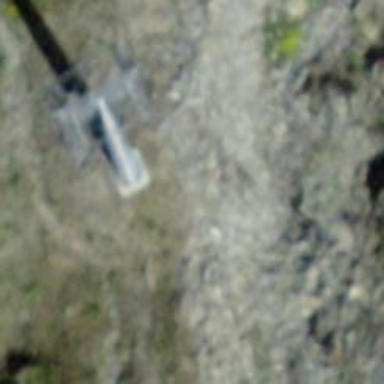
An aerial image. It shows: Pylon for aerialway.